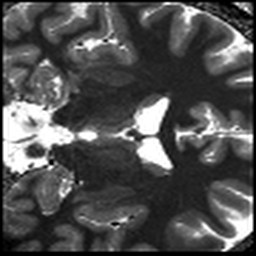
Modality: T1map
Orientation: coronal
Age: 32
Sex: male